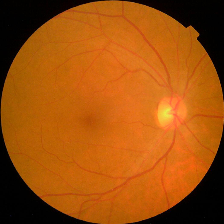
Diabetic retinopathy grade: No DR